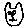
Label: cat